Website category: book
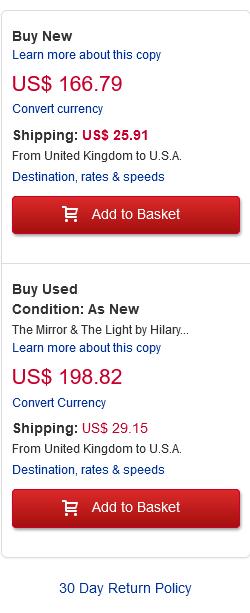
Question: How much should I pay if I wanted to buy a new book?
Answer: US$ 166.79

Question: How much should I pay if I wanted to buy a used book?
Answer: US$ 198.82

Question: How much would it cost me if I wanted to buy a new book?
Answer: US$ 166.79

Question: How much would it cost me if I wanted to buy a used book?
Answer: US$ 198.82

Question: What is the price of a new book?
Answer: US$ 166.79

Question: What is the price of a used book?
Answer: US$ 198.82

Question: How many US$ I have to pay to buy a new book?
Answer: US$ 166.79

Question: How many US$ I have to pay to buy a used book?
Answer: US$ 198.82

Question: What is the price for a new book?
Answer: US$ 166.79

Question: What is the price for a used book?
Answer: US$ 198.82

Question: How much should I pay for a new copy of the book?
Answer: US$ 166.79

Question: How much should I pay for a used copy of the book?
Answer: US$ 198.82

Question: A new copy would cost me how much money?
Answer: US$ 166.79

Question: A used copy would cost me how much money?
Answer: US$ 198.82

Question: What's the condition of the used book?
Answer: As New

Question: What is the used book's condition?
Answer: As New

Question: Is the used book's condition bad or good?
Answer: As New

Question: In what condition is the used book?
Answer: As New

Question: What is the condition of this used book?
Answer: As New

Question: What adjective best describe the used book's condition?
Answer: As New

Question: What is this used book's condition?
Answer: As New

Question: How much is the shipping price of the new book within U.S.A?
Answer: US$ 25.91

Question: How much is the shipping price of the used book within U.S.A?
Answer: US$ 29.15

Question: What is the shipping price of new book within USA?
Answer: US$ 25.91

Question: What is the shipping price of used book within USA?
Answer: US$ 29.15

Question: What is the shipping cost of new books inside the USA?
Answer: US$ 25.91

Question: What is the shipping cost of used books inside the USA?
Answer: US$ 29.15

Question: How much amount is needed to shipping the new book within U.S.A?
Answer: US$ 25.91

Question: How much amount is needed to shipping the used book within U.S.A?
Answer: US$ 29.15

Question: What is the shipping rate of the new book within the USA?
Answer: US$ 25.91

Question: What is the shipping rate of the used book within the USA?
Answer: US$ 29.15

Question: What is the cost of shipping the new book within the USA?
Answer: US$ 25.91

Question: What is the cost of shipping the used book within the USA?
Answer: US$ 29.15

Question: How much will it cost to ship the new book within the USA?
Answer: US$ 25.91

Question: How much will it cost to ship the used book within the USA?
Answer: US$ 29.15